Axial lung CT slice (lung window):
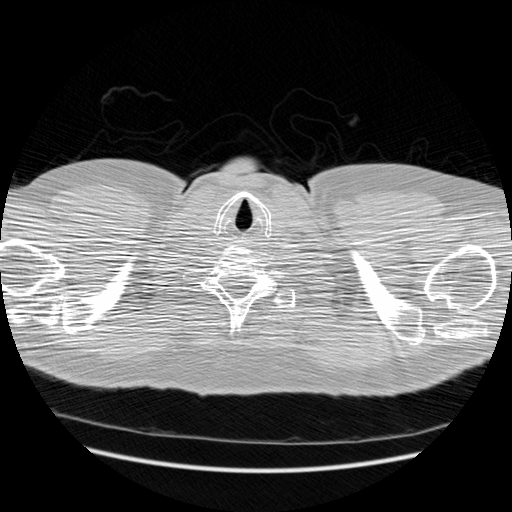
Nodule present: no